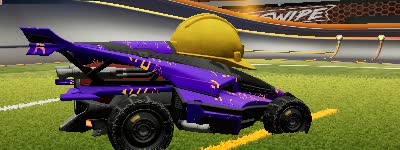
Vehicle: aftershock